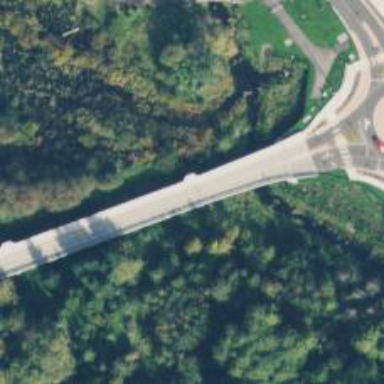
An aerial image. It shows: Bridge with supports.